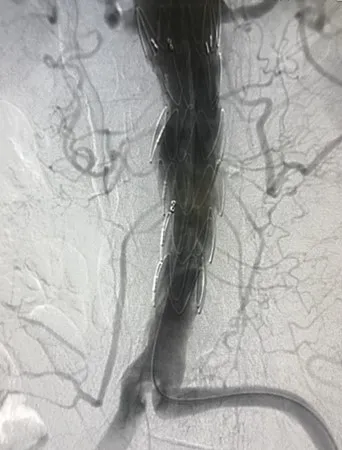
Final angiography showing complete exclusion of the pseudoaneurysm and resolution of the aortoenteric fistula.
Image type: radiology (ct)